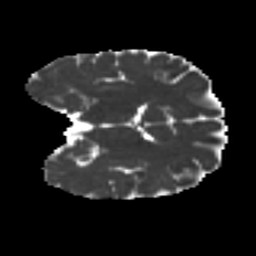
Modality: MD
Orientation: coronal
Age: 30
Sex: male
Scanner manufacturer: ge
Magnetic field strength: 3 T
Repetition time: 7.8 s
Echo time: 0.0609 s